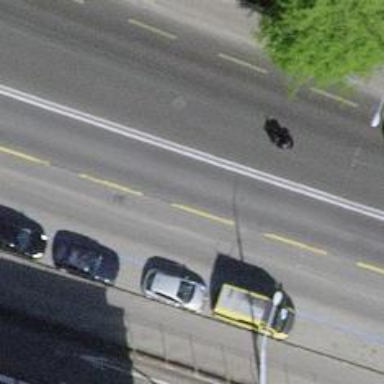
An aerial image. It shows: Secondary road with trolley wires. The left side has dedicated bus lane and shared bus-cycle lane.